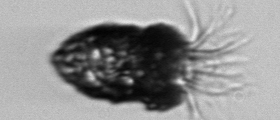
Label: Stenosemella_pacifica